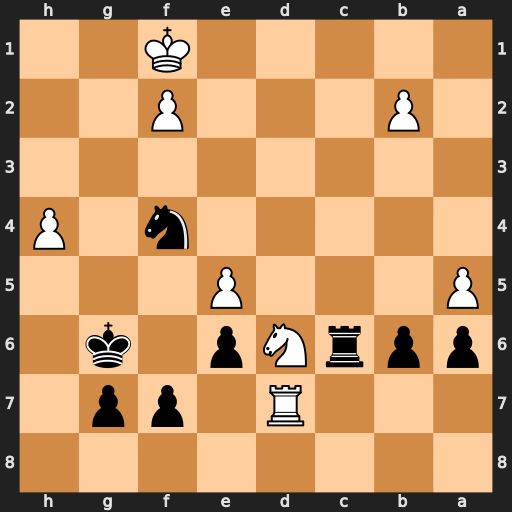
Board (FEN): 8/3R1pp1/pprNp1k1/P3P3/5n1P/8/1P3P2/5K2
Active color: b
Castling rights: -
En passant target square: -
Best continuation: Rc1#